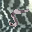
Label: 5